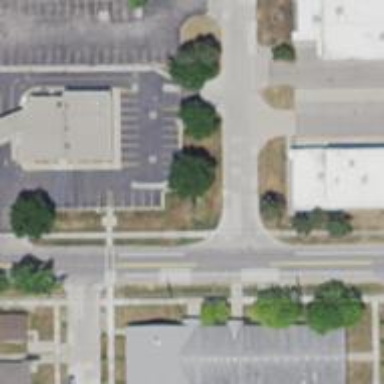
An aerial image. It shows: Unmarked road crossing.